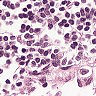
Metastatic tissue present: no